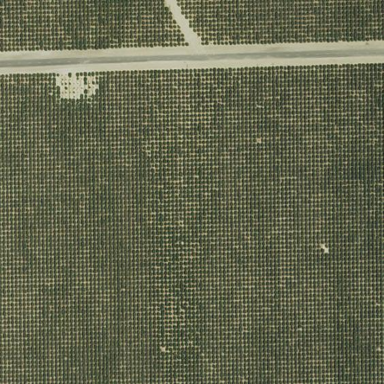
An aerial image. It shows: Orchard filled with persimmon trees.